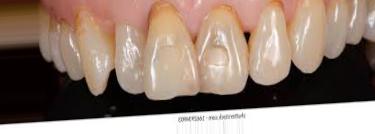
Condition: Tooth Discoloration